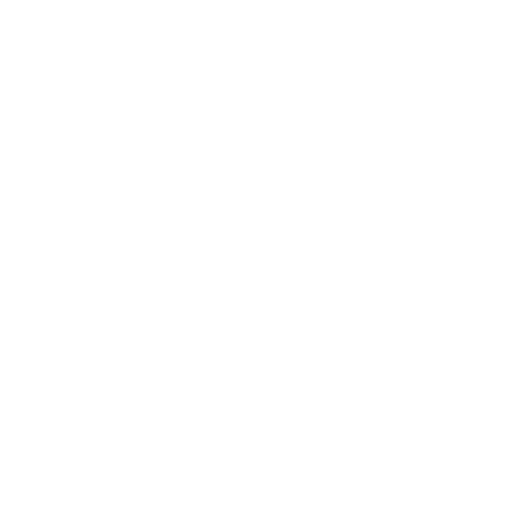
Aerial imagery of depression(s) in Alaska named Icy Basin containing only unknown